Interaction volume radius: 10 \u00c5
Interaction volume height: 25 \u00c5
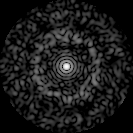
Disorder parameter: 0.8315